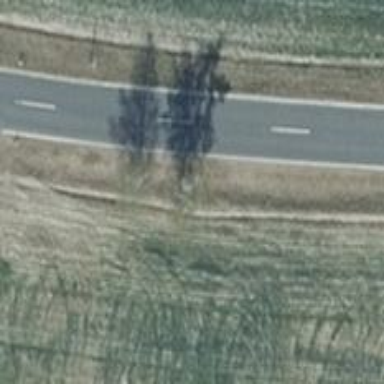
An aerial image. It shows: Deciduous tree with broadleaved leaves.